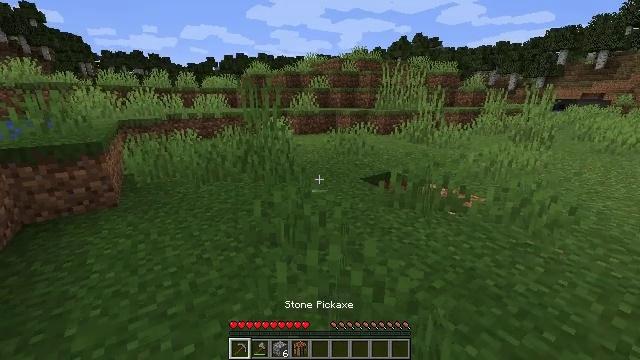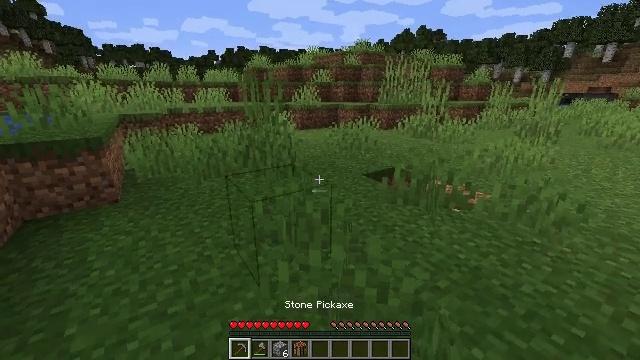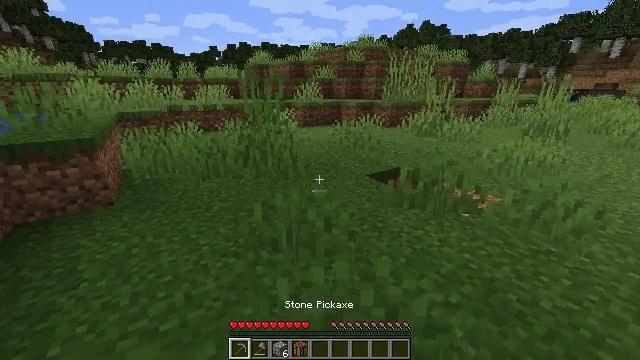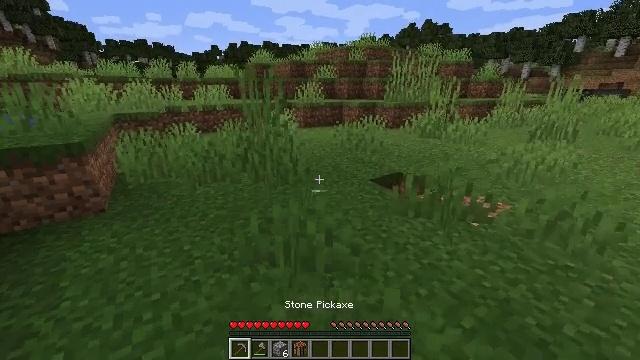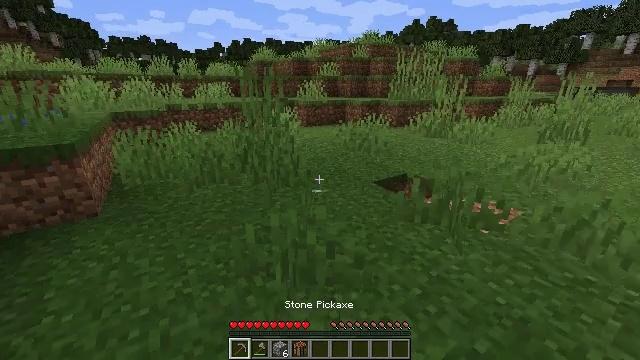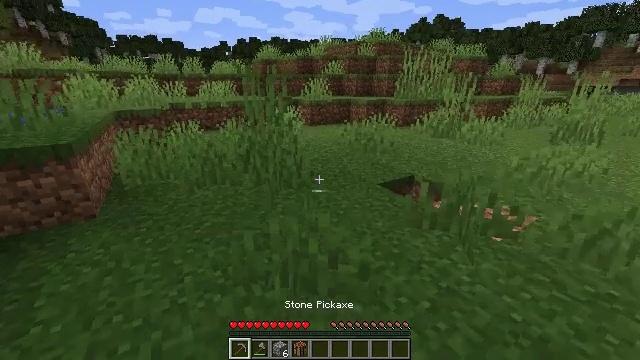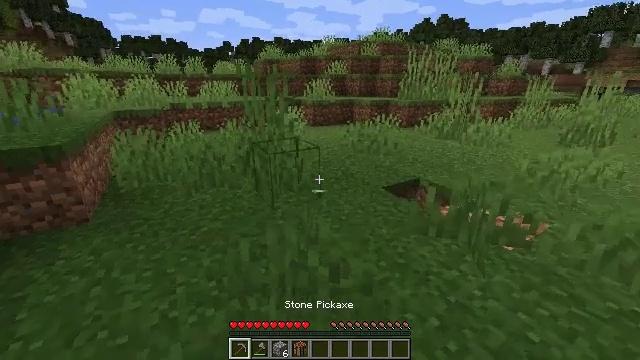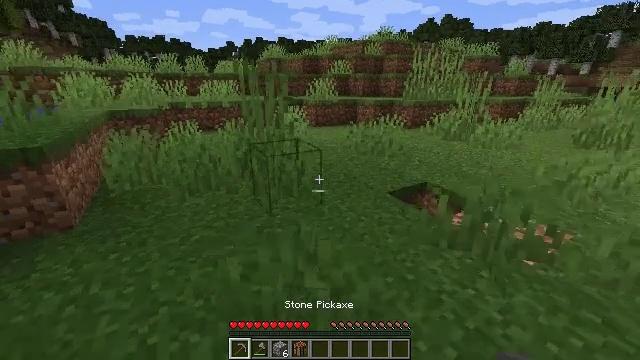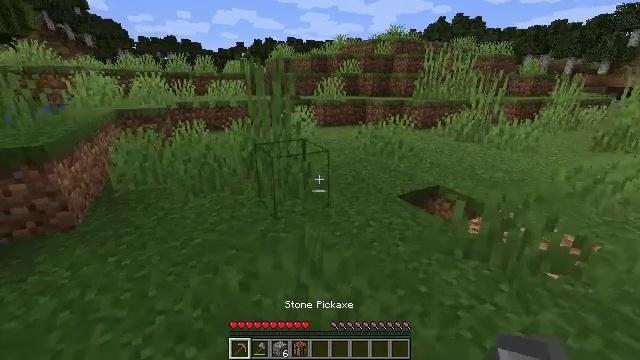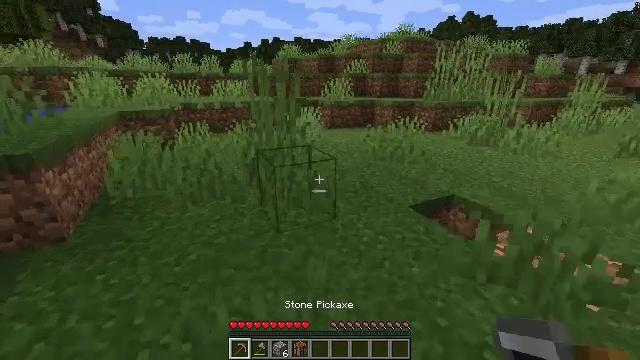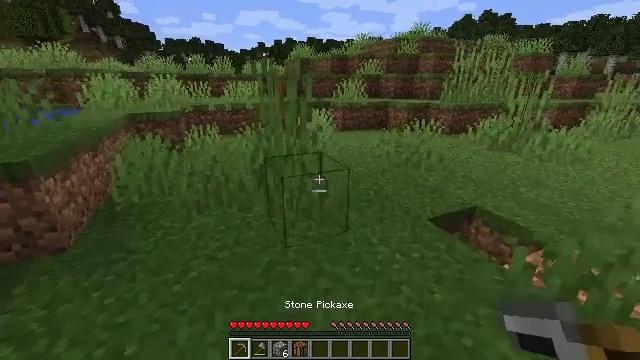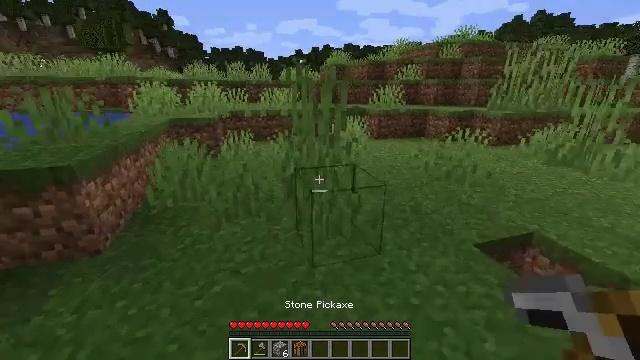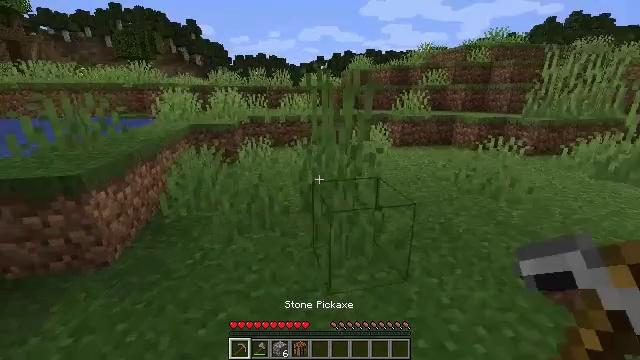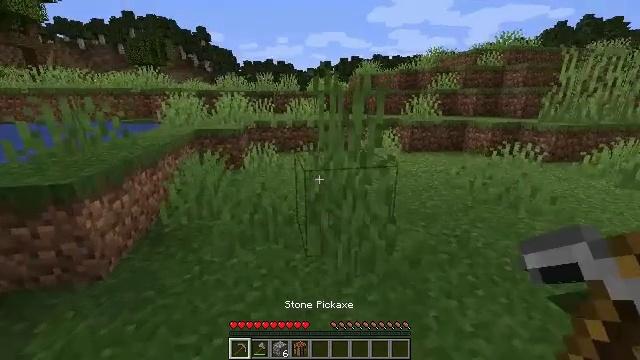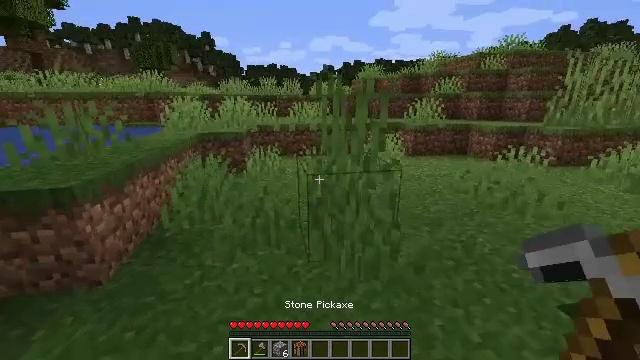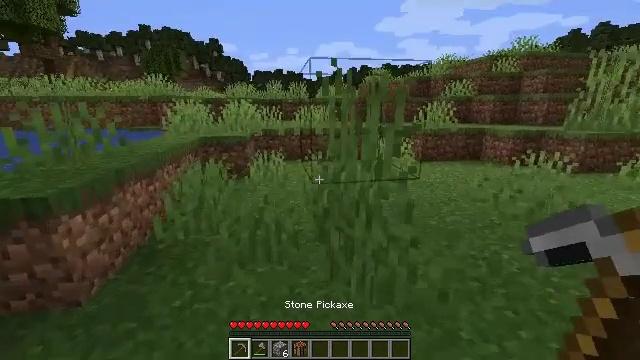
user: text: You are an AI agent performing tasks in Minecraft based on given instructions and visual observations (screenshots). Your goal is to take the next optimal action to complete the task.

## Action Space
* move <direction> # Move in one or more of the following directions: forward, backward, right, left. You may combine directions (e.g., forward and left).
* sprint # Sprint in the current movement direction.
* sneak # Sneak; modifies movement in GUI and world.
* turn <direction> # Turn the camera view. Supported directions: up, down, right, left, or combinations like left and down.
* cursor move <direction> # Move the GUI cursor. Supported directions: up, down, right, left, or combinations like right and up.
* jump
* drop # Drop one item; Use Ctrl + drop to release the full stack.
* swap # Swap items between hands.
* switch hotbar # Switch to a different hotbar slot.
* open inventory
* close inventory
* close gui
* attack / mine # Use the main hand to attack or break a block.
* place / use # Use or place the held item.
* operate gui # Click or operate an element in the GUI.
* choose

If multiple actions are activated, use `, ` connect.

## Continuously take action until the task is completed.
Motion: motion action
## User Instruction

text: Collect tall grass by breaking it.
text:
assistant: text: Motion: move forward, turn down
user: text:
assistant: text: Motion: move forward
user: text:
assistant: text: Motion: move forward
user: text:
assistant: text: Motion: move forward
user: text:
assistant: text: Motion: move forward, turn left
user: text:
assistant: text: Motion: move forward
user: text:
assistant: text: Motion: move forward
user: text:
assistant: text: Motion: move forward, turn left
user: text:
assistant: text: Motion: move forward, turn left
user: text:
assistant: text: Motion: move forward, turn left
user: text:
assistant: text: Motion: move forward, turn left and up
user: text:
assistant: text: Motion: move forward, turn left and up
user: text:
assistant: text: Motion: move forward, turn left
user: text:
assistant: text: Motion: move forward
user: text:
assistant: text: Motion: move forward, turn left
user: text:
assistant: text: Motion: move forward, turn left
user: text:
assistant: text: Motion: move forward, turn left
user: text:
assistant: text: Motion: move forward
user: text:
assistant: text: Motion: move forward
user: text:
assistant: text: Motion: move forward
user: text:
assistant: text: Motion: move forward
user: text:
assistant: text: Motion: move forward
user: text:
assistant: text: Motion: move forward, turn right
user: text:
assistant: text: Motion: move forward, turn right
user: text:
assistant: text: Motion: move forward, turn right
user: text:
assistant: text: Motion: move forward, turn right
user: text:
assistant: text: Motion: move forward, turn right
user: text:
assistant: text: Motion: move forward, turn right
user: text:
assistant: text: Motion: move forward
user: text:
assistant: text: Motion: move forward